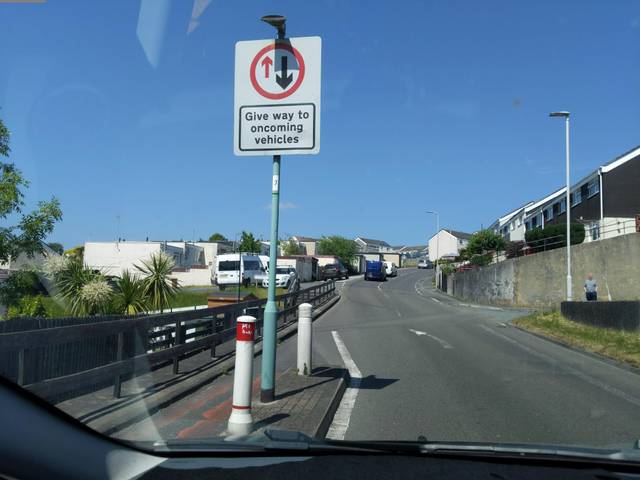
Region: United Kingdom
Coordinates: 50.398, -4.095